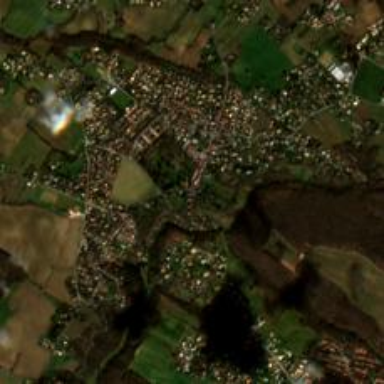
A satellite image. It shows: Village.